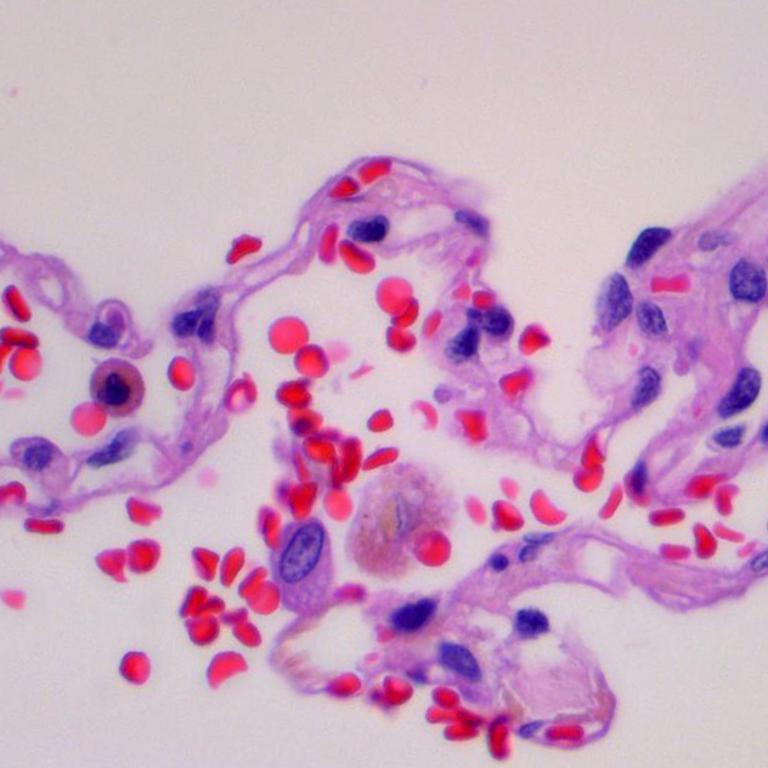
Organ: lung
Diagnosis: benign